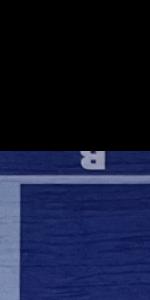
Label: Empty